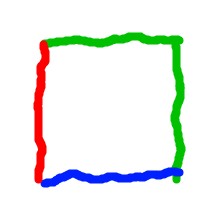
Shape: square